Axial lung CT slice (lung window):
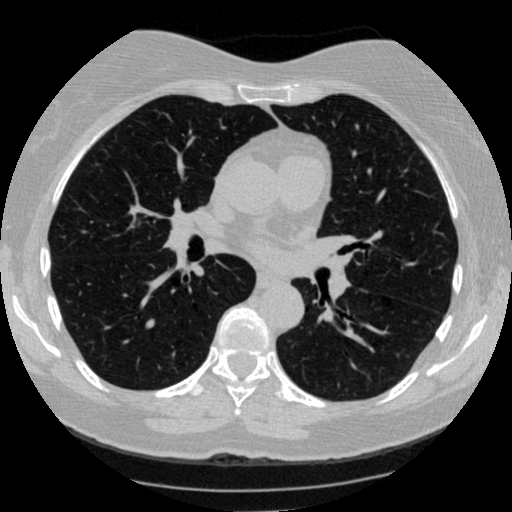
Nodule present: no